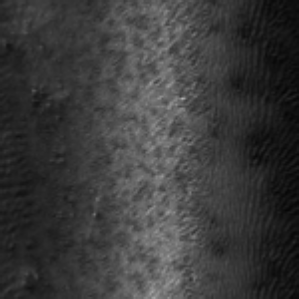
Label: frost